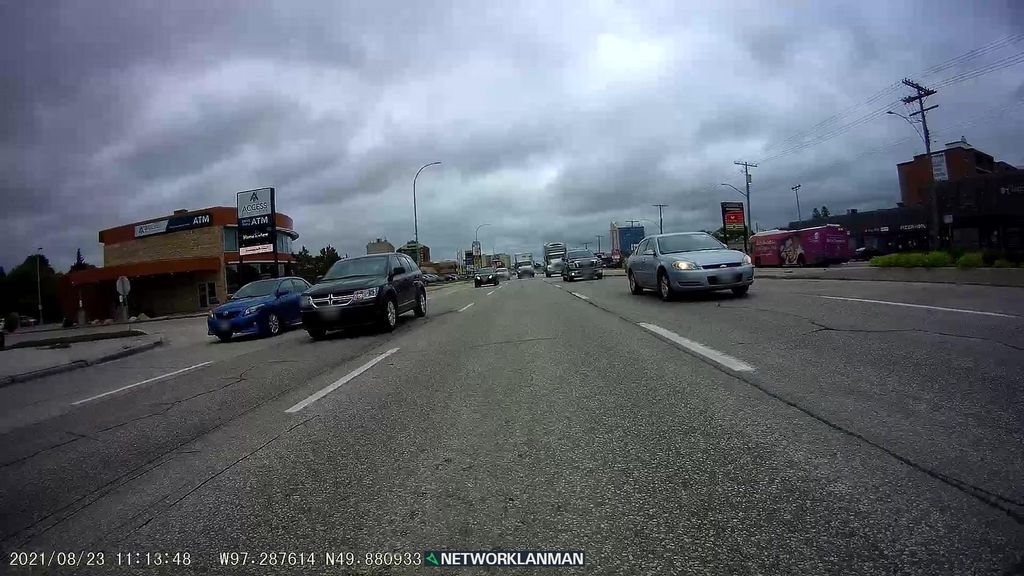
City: winnipeg